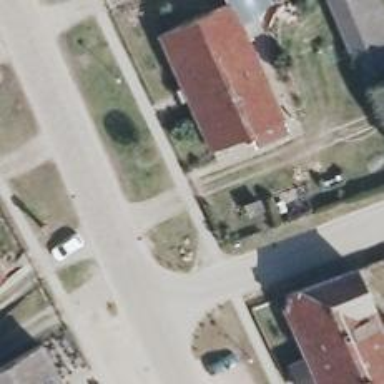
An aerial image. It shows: Sidewalk along the footway.